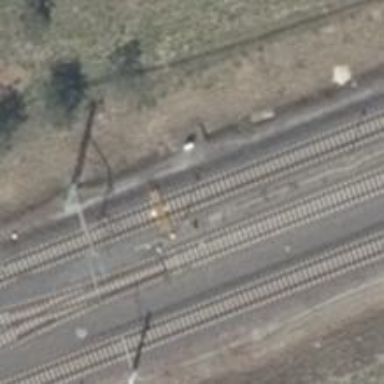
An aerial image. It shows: Railway signal.